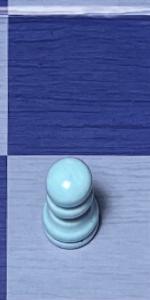
Label: Pawn_White